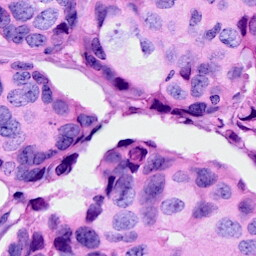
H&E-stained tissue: Breast